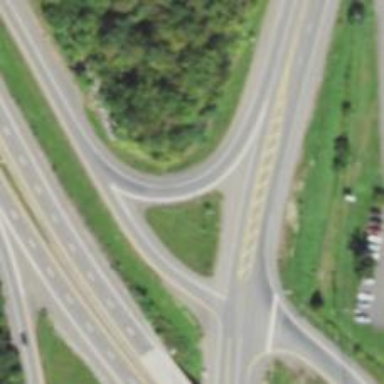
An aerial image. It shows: Asphalt trunk link road.